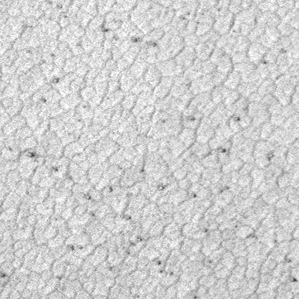
Label: frost